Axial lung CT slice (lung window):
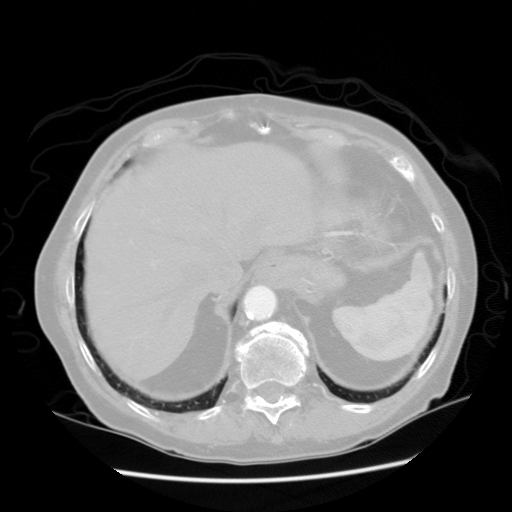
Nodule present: no